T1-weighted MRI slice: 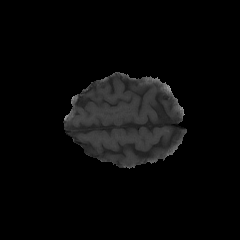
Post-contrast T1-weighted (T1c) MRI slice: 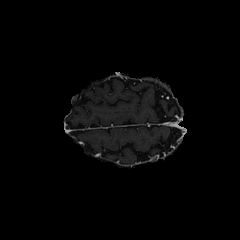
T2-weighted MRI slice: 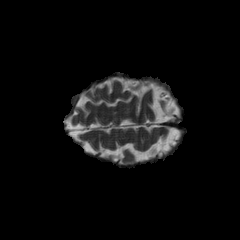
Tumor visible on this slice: no